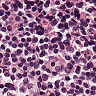
Metastatic tissue present: no